Question: this is the heatmap of the question. Each task can only be assigned to one person, and each person can only be assigned one task. How to allocate to maximize total profit? (all profits are multiples of ten), and output the maximum profit.
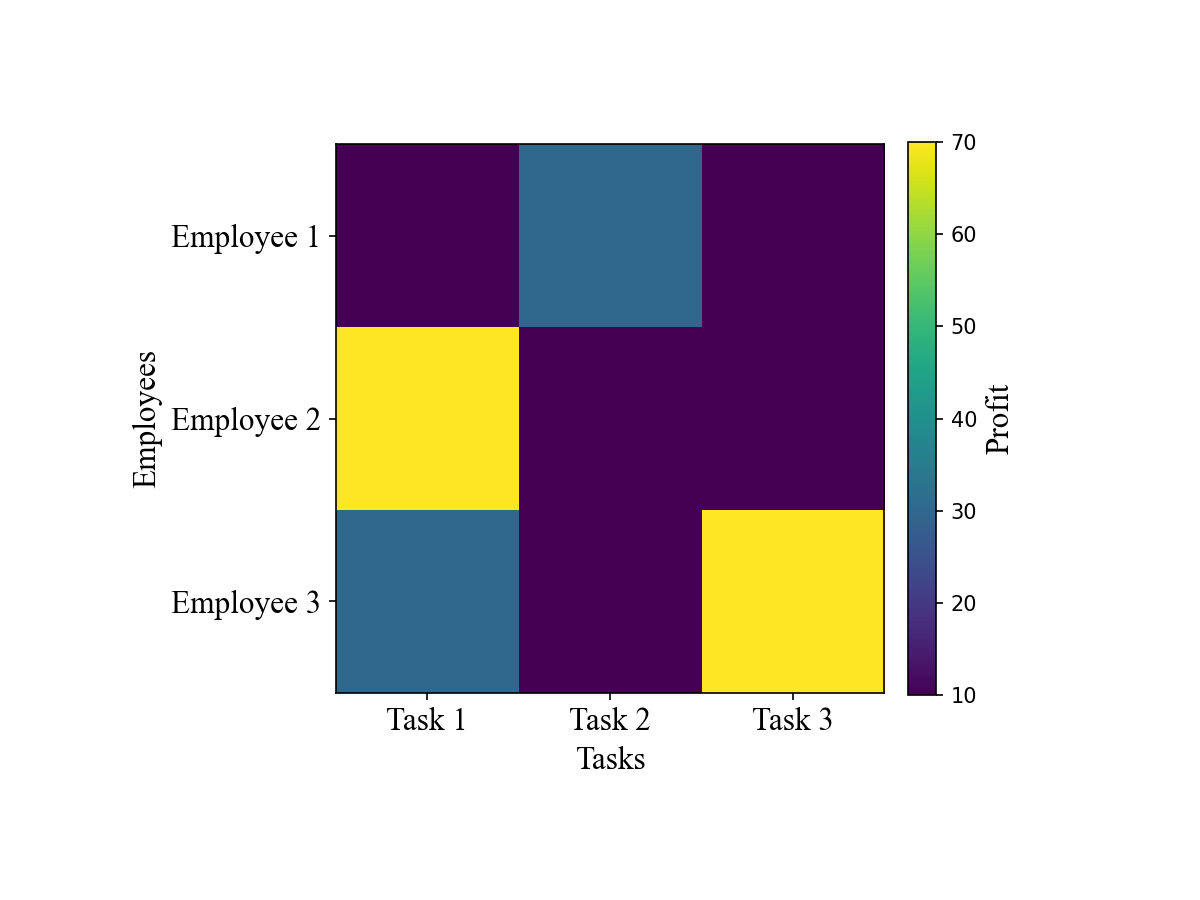
Answer: 170